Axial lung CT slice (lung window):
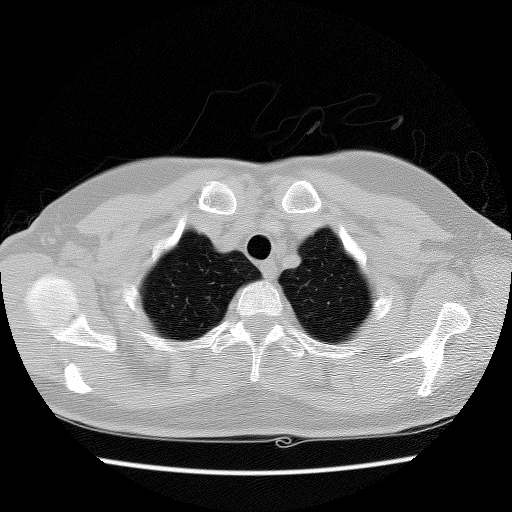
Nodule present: no